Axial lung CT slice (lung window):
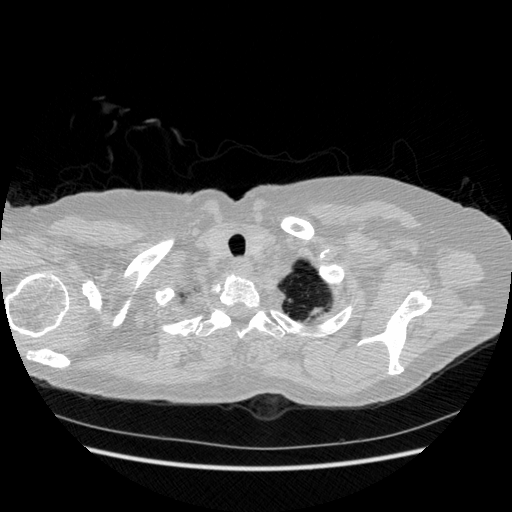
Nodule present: no